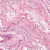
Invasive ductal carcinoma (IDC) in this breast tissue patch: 0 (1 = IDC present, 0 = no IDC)